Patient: sex F, age 28
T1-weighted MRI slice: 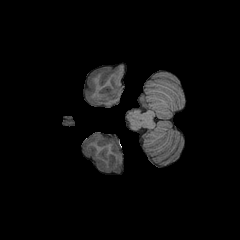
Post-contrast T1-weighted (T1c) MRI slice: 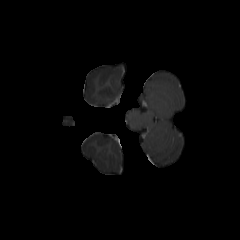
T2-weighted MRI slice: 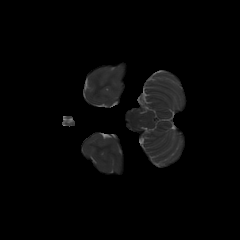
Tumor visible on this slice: no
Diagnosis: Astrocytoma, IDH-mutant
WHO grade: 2